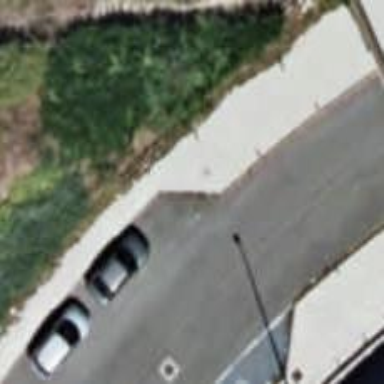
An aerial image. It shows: Sidewalk.